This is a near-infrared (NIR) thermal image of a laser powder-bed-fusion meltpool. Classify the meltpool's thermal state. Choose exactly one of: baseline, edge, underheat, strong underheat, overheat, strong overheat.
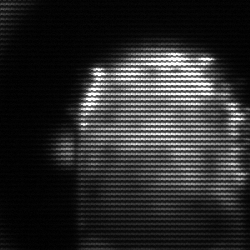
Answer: baseline